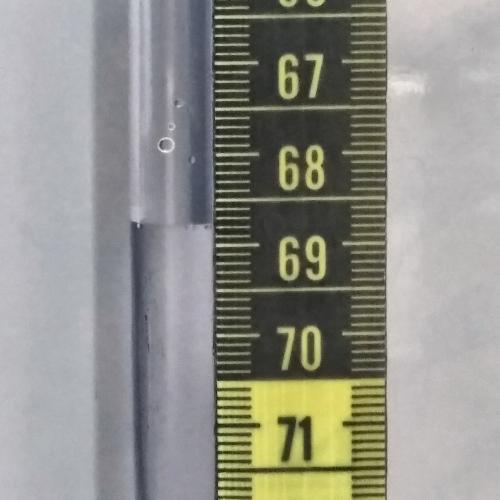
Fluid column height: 68.8 cm